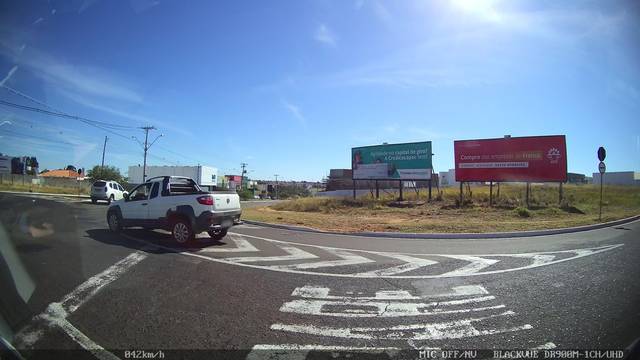
Region: Brazil
Coordinates: -20.542, -47.375